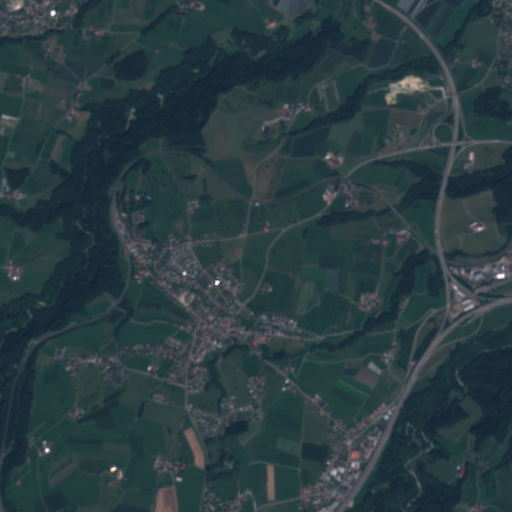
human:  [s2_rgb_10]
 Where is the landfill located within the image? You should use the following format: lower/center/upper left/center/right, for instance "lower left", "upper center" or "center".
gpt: The landfill is located in the upper right of the image.
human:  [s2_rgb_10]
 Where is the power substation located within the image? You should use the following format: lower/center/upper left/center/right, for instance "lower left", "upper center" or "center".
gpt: The power substation is located in the upper right of the image.
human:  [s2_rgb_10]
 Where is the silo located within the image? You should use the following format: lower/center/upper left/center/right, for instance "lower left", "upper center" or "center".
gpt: The silo is located in the upper center of the image.
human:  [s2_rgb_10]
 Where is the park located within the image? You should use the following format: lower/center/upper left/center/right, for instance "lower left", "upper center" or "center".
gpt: There is no park in the image.